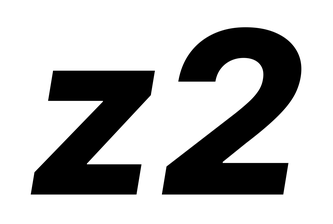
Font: Inter-Italic_ExtraBold_Italic